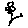
Label: flower